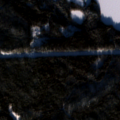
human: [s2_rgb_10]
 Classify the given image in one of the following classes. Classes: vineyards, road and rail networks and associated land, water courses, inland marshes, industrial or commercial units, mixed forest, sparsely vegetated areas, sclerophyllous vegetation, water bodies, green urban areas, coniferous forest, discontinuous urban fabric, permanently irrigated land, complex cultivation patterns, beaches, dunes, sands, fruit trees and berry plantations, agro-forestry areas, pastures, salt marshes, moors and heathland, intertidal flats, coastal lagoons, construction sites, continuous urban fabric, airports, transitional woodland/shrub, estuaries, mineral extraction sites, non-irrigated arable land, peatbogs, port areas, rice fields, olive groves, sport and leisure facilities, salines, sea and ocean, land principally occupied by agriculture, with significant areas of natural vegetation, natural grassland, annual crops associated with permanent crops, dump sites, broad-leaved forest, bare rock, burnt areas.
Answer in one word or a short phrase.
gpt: coniferous forest, mixed forest, water bodies